Question: I have made using <URL>. It has a field name school which includes choices such as .
Now my problem is how can i only those post who field is arts using . sincerely i don't know works.
.
Any help will be appreciated :)
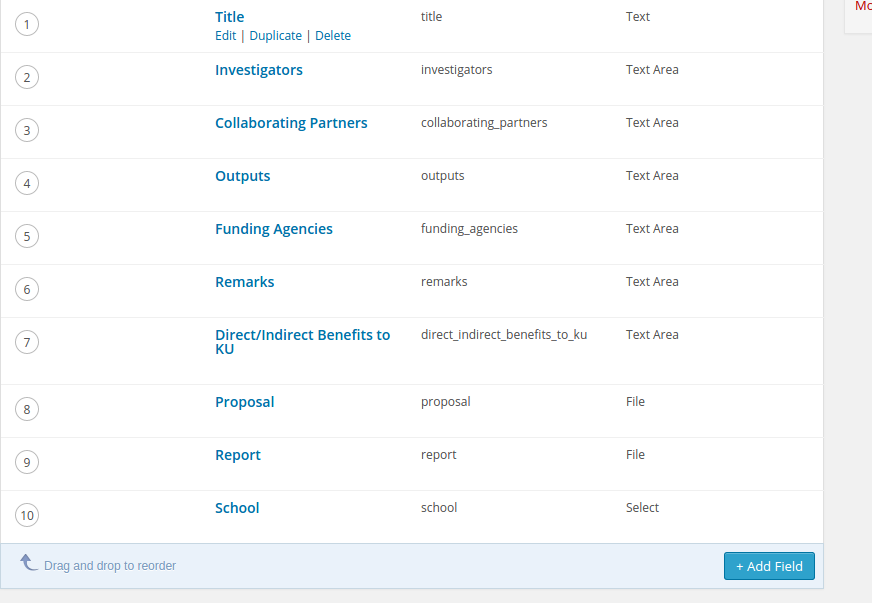
Answer: Try using WP_Query over a direct mysql query. <URL>
In your WP_Query arguments include the 'meta_key' and 'meta_value' parameters.
'''
$args = array(
'meta_key' => 'school',
'meta_value' => 'arts'
);
'''